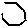
Label: hexagon